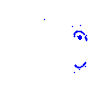
Particle: proton